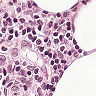
Metastatic tissue present: no